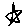
Label: star